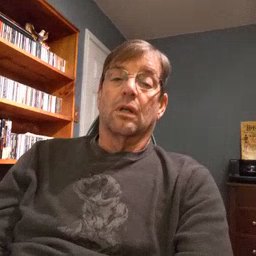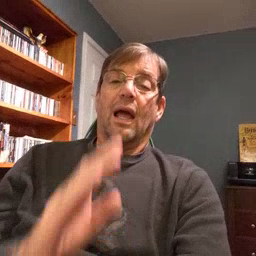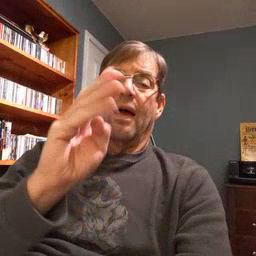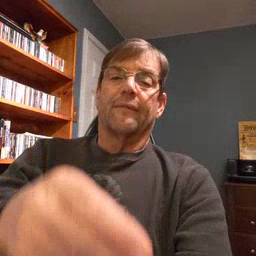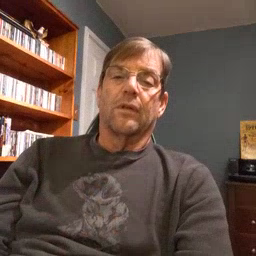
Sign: after